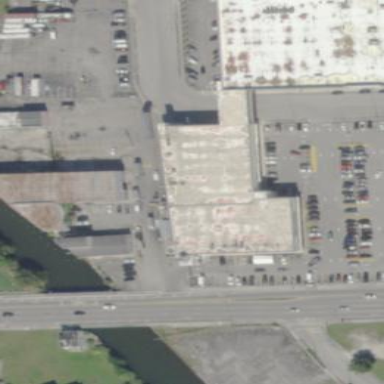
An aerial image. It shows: Commercial building.